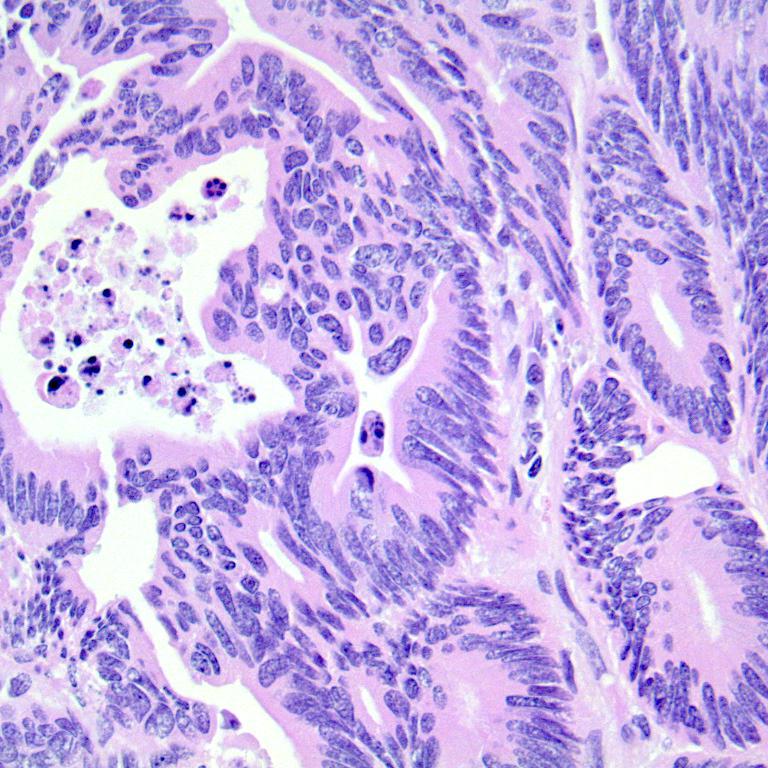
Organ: colon
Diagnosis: adenocarcinomas